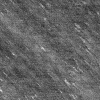
Atmospheric dust classification: not_dusty